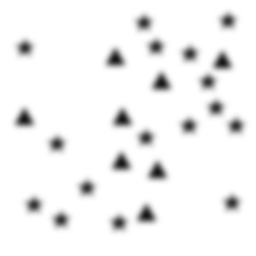
Squares: 0
Triangles: 8
Stars: 16
Total shapes: 24